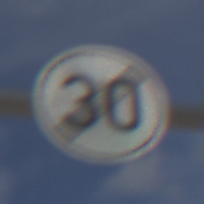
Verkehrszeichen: EndeGeschwindigkeit30
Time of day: MorningAfternoon
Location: Outdoor (Suburban)
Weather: PartlyCloudy
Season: NotSpecified
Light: Natural